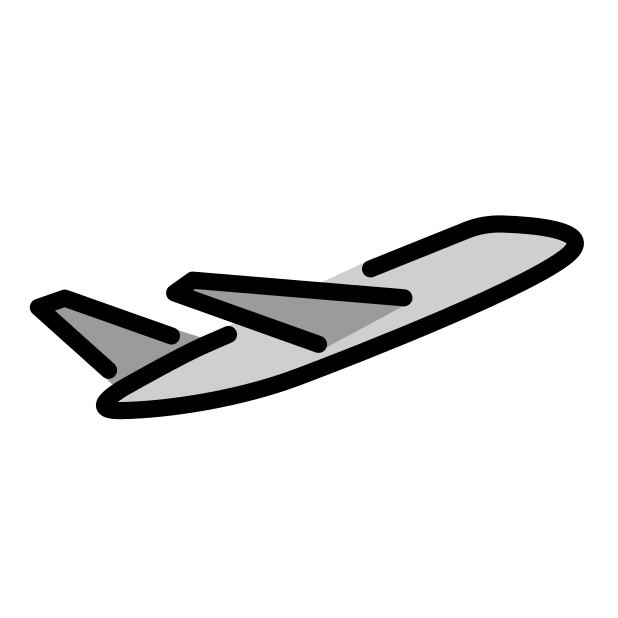
Emoji: 🛫
Name: airplane departure
Unicode: 0x1f6eb